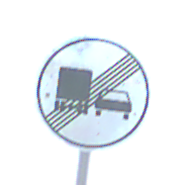
Verkehrszeichen: EndeUeberholverbotKraftfahrzeuge
Umgebung: Outdoor, Beach
Tageszeit: SunriseSunset
Wetter: Clear
Licht: Natural
Jahreszeit: NotSpecified
Kontrast: HighContrast